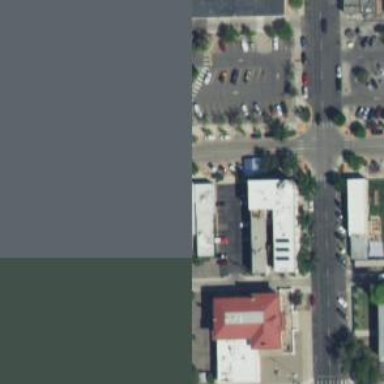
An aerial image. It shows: Parking space.